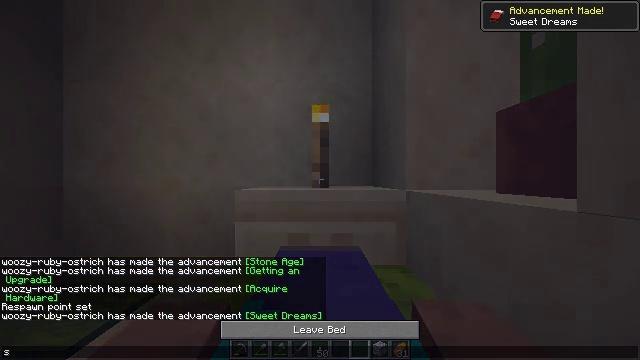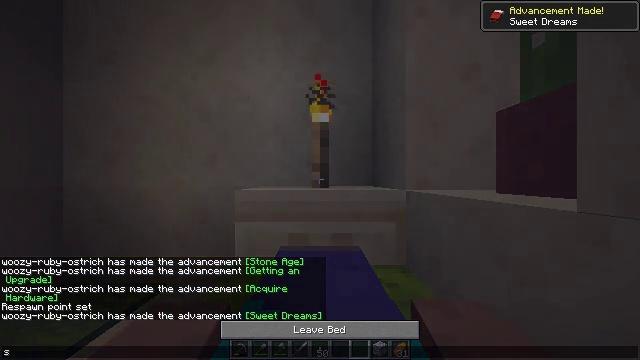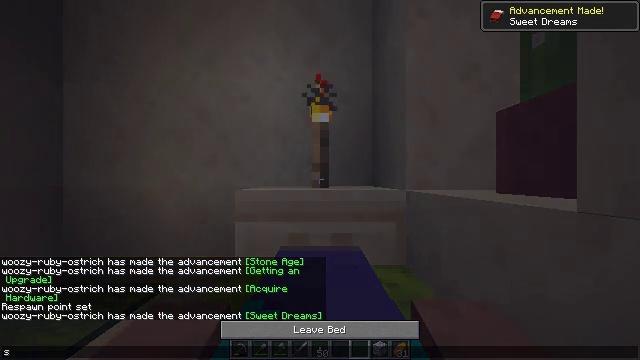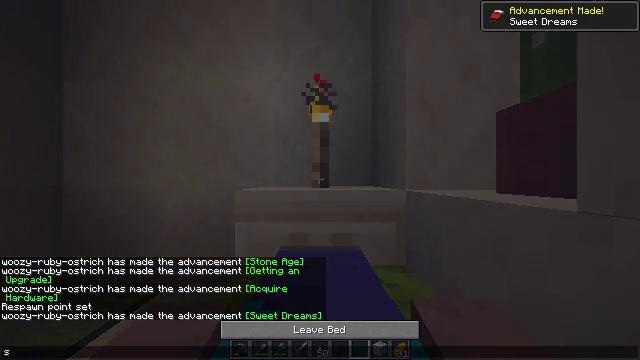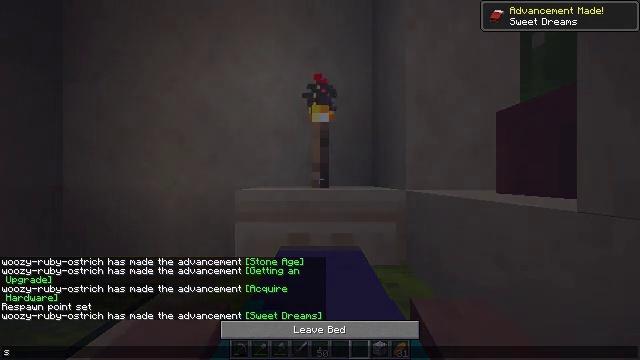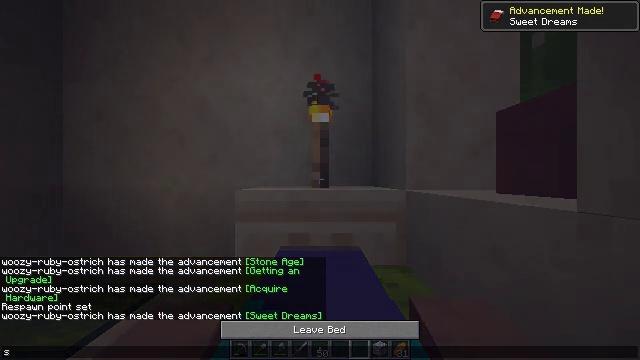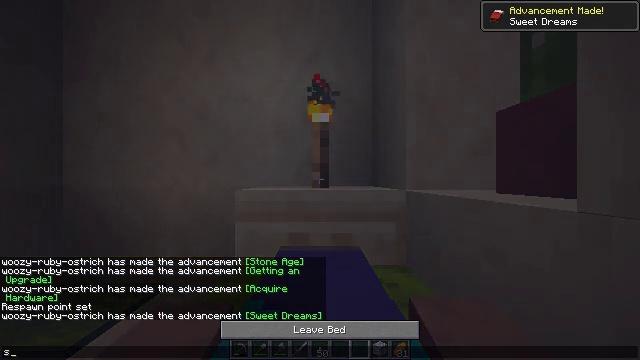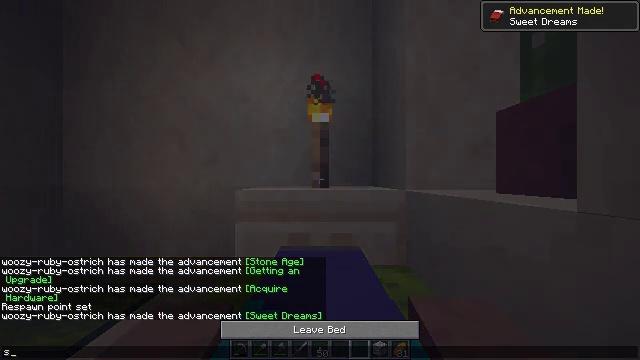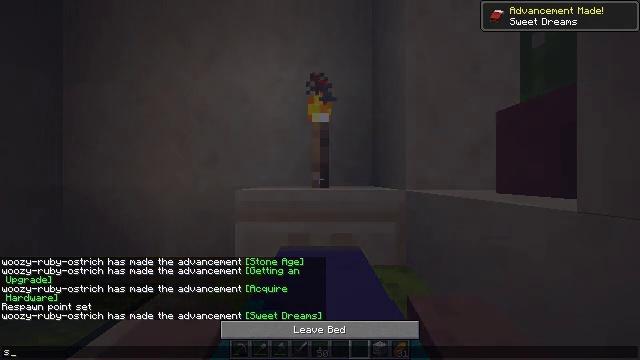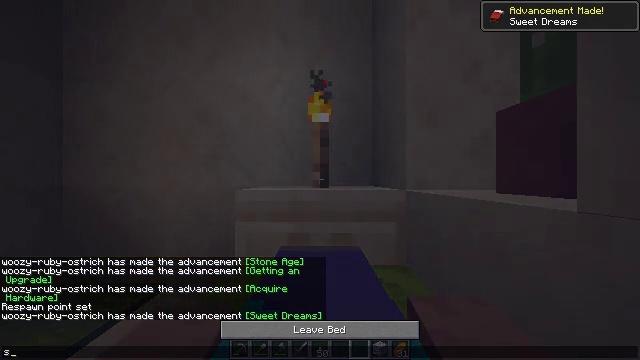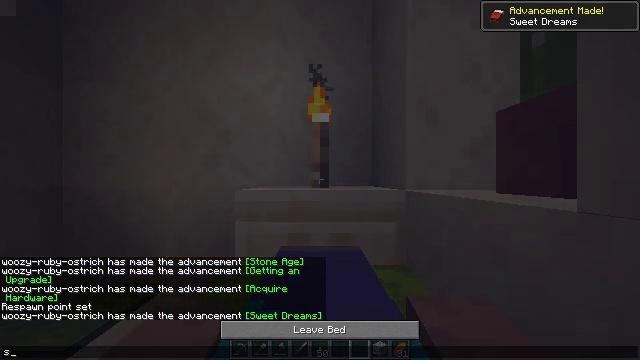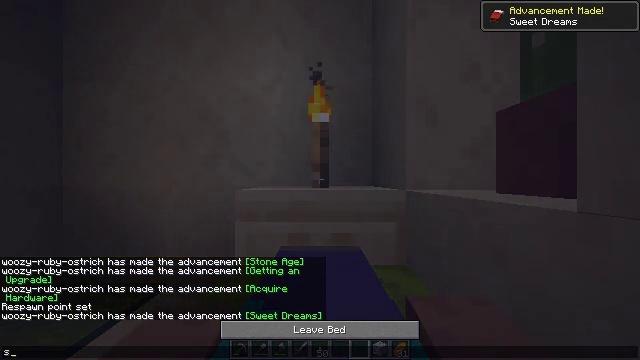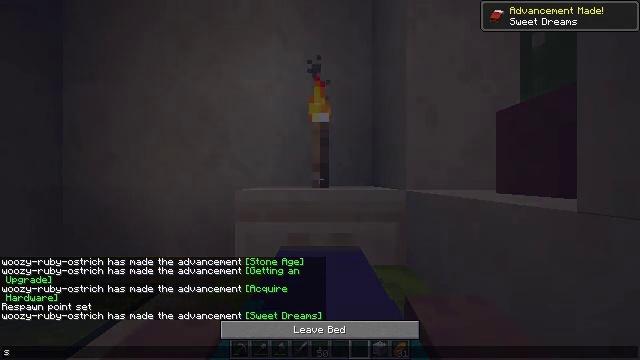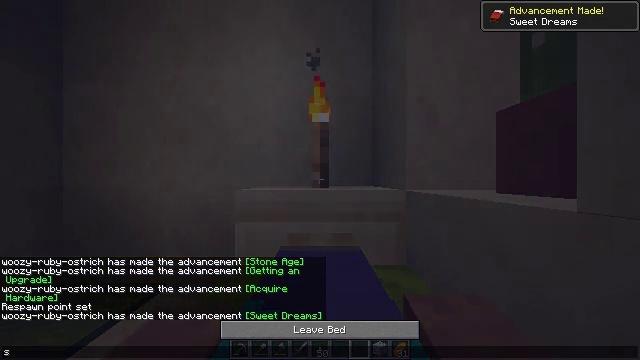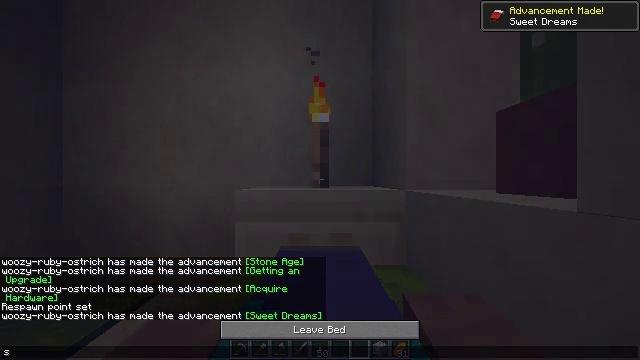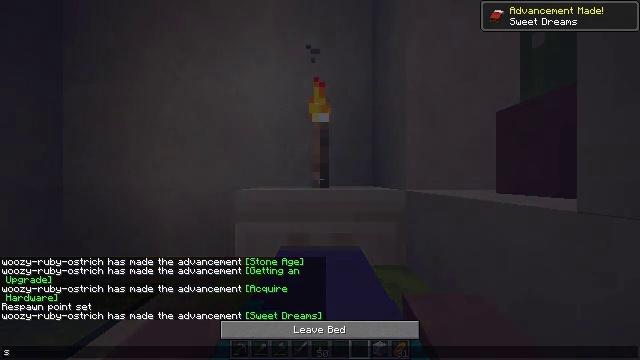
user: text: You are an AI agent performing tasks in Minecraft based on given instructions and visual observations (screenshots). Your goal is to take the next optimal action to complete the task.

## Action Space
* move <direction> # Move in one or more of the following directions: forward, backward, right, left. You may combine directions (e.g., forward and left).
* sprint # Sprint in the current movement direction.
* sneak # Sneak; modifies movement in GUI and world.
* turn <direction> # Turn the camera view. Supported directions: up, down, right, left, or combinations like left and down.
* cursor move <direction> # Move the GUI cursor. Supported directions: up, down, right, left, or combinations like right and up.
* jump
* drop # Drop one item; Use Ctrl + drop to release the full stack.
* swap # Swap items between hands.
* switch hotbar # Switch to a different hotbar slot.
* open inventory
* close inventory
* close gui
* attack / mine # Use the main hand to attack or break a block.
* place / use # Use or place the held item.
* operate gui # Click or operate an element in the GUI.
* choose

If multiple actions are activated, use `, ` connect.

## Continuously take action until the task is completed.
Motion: motion action
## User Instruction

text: Mine the jungle button.
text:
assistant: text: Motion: no_op
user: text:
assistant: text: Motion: no_op
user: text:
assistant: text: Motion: no_op
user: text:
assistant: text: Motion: no_op
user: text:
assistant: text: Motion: no_op
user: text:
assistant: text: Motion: no_op
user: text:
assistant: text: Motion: no_op
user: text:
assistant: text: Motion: no_op
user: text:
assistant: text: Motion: no_op
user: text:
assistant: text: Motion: no_op
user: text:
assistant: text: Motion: no_op
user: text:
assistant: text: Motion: no_op
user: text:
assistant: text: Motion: no_op
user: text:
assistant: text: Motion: no_op
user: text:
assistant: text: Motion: no_op
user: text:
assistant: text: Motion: no_op
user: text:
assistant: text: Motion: no_op
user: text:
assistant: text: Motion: no_op
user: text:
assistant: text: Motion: no_op
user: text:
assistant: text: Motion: no_op
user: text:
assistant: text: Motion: no_op
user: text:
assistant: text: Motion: no_op
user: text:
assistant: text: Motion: no_op
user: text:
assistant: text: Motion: no_op
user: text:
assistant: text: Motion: no_op
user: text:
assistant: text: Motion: no_op
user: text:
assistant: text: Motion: no_op
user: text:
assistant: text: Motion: no_op
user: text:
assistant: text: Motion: no_op
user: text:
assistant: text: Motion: no_op